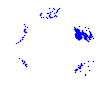
Particle: kaon